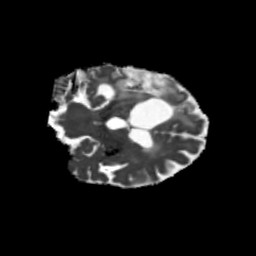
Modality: MD
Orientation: coronal
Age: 65
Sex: female
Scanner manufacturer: siemens
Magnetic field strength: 3 T
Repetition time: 5.25 s
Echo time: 0.08 s